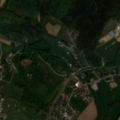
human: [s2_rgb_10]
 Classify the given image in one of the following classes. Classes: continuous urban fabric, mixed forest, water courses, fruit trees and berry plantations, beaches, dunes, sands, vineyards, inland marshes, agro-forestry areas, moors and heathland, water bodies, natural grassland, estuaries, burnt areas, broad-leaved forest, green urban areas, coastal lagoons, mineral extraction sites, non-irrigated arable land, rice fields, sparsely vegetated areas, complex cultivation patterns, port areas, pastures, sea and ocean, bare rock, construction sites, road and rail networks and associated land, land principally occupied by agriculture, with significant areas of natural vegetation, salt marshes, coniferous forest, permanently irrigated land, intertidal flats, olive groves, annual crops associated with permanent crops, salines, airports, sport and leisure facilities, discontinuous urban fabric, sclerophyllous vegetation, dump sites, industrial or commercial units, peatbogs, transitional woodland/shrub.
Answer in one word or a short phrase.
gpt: discontinuous urban fabric, pastures, complex cultivation patterns, broad-leaved forest, mixed forest